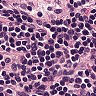
Metastatic tissue present: no